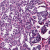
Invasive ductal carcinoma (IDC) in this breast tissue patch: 0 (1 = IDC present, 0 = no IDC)